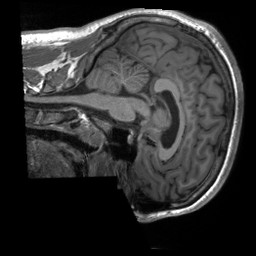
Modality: T1w
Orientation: sagittal
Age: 20
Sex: male
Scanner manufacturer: siemens
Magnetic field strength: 3 T
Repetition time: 2.3 s
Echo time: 0.00232 s